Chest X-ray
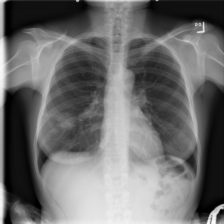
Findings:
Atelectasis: negative
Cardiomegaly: negative
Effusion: negative
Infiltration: negative
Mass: positive
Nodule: negative
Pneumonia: negative
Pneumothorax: negative
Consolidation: negative
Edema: negative
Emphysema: negative
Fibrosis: negative
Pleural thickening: negative
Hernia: negative